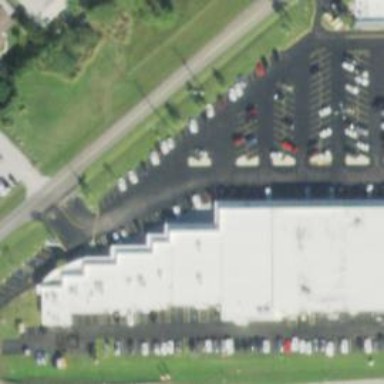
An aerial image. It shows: Parking area with surface.